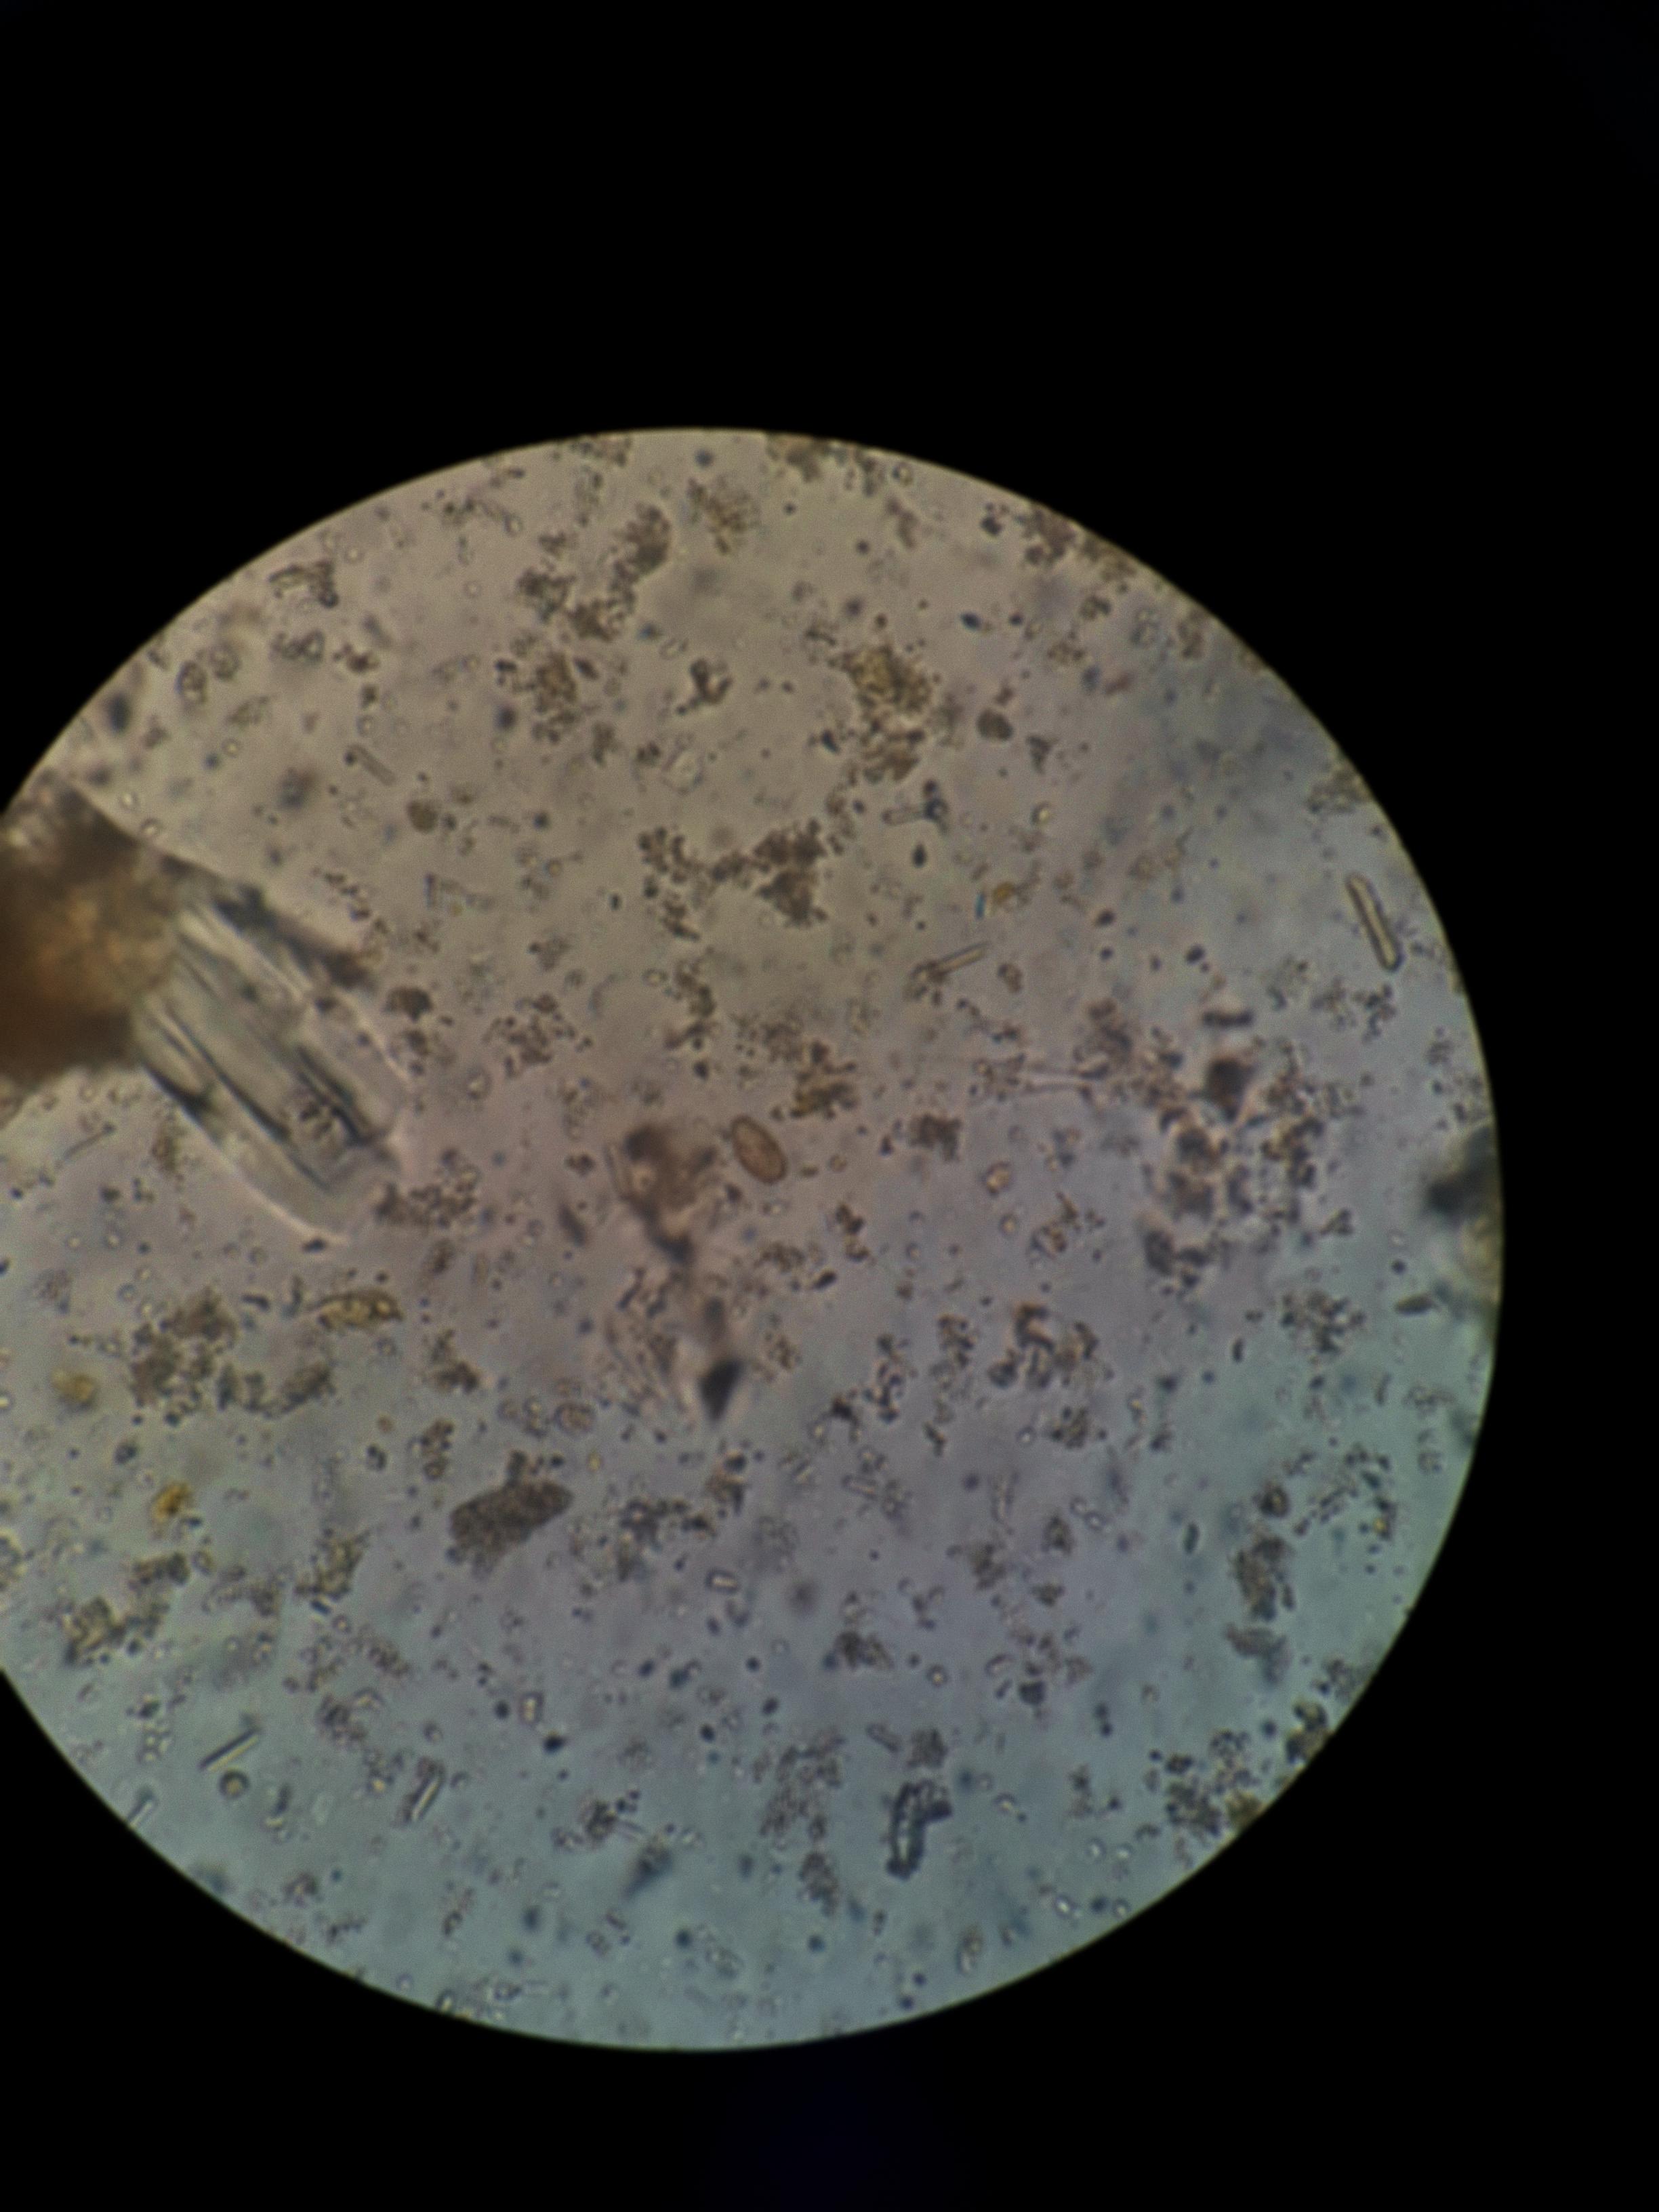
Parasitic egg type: Opisthorchis viverrine